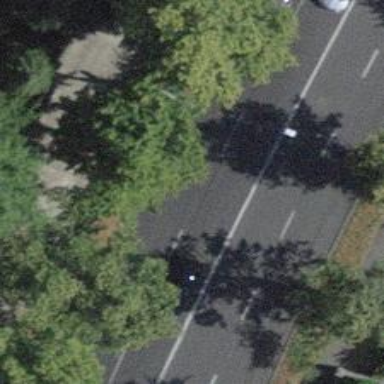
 and both sidewalks have asphalt surface as well."